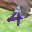
Label: 4